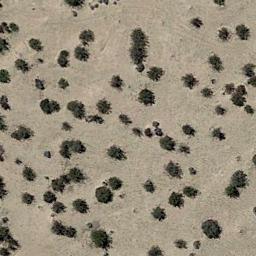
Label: chaparral